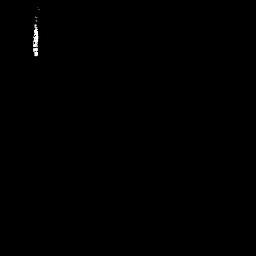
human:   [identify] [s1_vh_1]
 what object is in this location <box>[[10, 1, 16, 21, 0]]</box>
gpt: <ref>1 medium ship at the top left</ref>